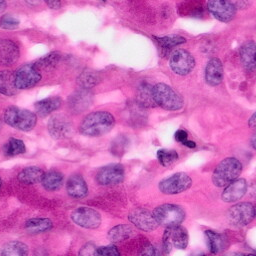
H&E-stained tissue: Pancreatic